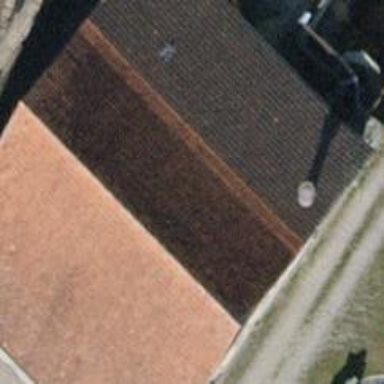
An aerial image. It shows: Farm auxiliary building with gabled roof.